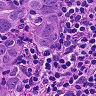
Metastatic tissue present: yes